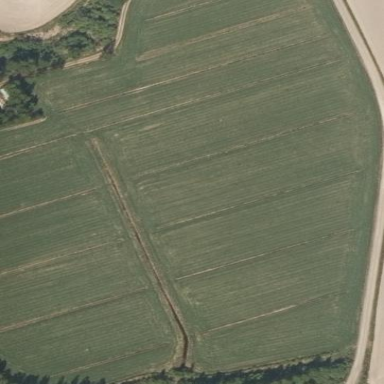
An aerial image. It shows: Farmland with cereal crops growing.